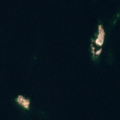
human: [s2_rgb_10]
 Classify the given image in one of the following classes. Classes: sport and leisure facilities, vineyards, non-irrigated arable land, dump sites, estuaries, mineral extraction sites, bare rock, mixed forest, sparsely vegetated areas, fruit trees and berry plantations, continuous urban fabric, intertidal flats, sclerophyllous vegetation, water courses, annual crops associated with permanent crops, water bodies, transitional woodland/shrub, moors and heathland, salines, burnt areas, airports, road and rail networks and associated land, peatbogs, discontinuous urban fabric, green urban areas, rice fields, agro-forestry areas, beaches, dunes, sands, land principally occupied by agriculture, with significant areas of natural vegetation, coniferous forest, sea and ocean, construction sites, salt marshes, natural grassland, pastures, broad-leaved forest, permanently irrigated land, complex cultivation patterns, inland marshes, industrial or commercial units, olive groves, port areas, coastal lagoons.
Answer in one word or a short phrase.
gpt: sea and ocean